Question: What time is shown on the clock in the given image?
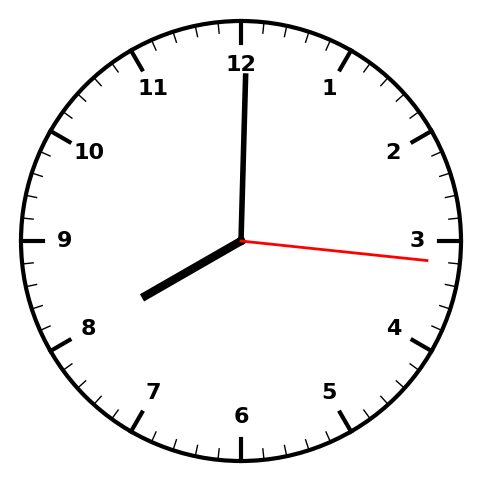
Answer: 08:00:16